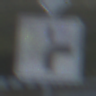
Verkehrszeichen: VerlaufVorfahrtsstrasse8
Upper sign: Vorfahrtsstrasse
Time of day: SunriseSunset
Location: Outdoor (RoadRail)
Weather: Clear
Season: NotSpecified
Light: Natural